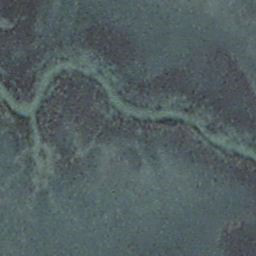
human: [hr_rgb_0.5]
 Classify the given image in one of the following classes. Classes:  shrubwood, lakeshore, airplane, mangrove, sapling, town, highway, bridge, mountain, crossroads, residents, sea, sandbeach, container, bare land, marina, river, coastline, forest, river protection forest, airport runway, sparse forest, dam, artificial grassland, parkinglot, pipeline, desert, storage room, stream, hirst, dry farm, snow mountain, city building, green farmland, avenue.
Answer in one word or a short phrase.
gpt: stream